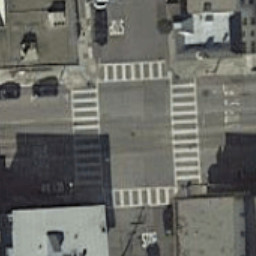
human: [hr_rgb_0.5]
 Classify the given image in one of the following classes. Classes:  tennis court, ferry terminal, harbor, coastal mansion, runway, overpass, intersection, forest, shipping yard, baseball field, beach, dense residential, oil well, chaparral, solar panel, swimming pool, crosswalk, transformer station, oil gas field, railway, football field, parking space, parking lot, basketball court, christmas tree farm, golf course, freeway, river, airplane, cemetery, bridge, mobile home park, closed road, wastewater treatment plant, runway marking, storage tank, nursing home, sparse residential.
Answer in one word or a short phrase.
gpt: crosswalk